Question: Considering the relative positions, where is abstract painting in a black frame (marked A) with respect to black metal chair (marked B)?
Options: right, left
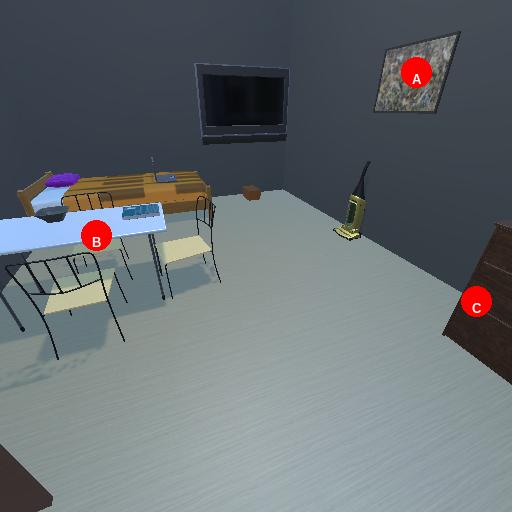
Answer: right